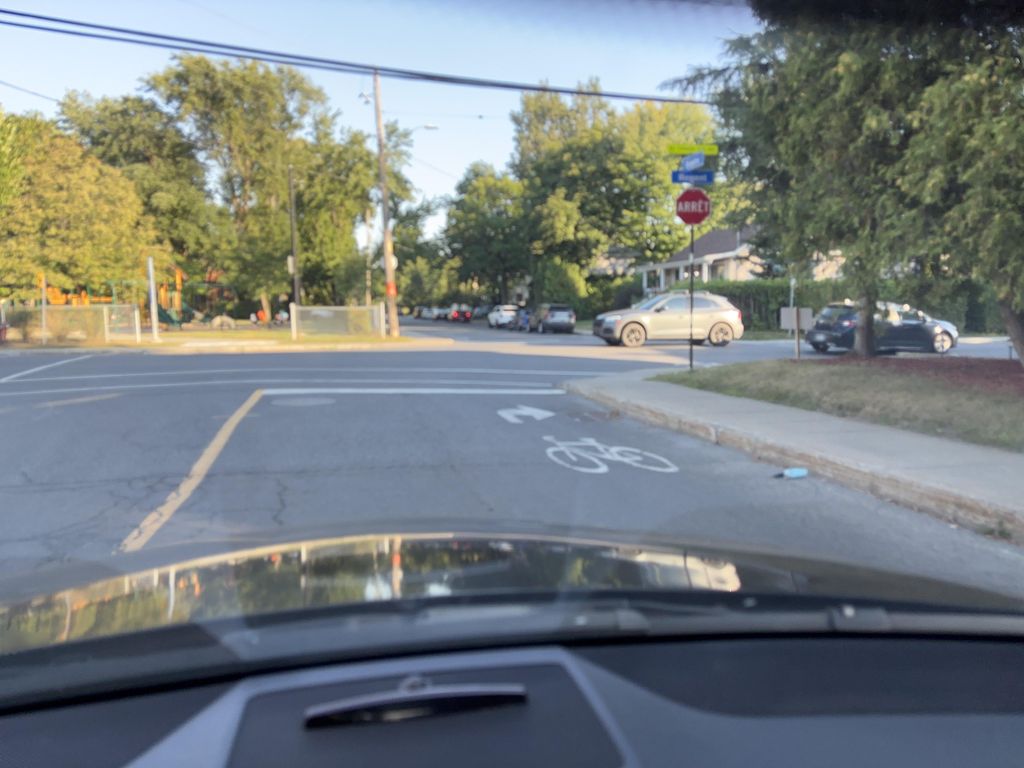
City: montreal